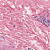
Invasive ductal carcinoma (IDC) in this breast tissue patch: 0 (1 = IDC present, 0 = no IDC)